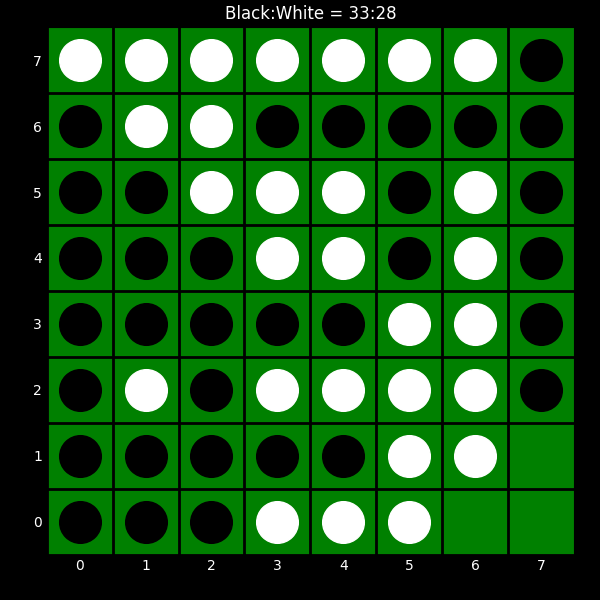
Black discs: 33
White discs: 28